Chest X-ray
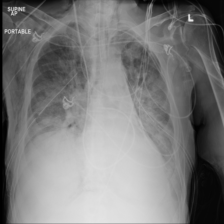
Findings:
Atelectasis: negative
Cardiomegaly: negative
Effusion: negative
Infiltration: positive
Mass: negative
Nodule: negative
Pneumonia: negative
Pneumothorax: negative
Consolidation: negative
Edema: negative
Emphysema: positive
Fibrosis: negative
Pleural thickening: negative
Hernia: negative